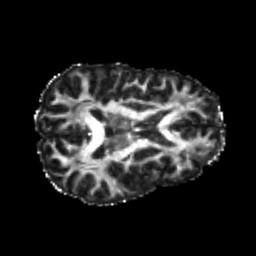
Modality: FA
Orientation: axial
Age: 20
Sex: male
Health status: healthy
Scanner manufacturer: philips
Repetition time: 7.478 s
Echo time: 0.08753 s